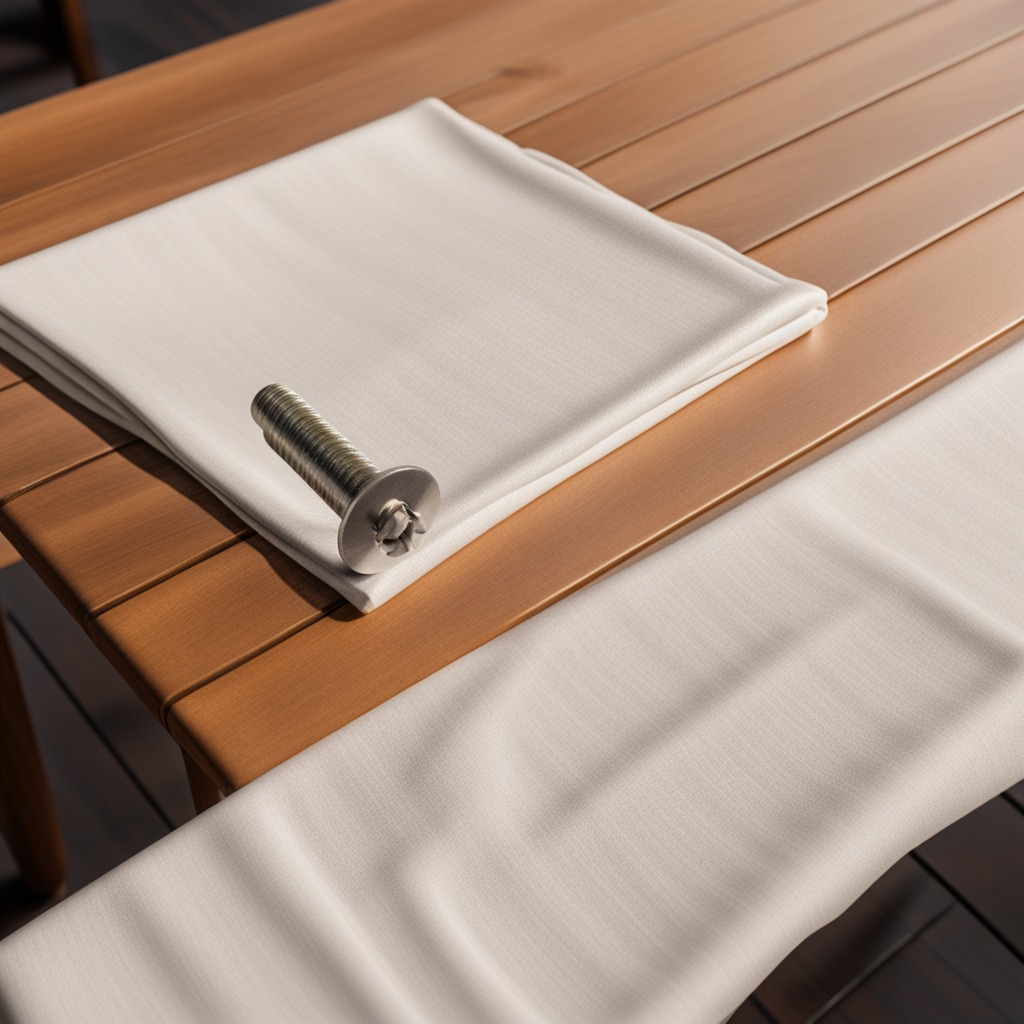
A metal screw is lying on a wooden table in an outdoor workshop during daytime bright natural light soft shadows worn but beneath the cloth.